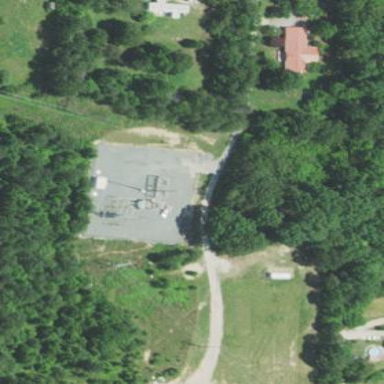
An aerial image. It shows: Distribution substation surrounded by fence.